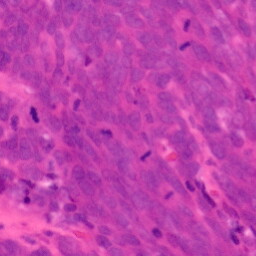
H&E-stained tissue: Colon